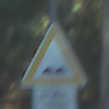
Verkehrszeichen: UnebeneFahrbahn
Zusatzzeichen unten: HinweiseAufGefahrenDurchVerbaleAngabe3
Umgebung: Outdoor, Nature
Tageszeit: MorningAfternoon
Wetter: Clear
Licht: Natural
Jahreszeit: NotSpecified
Kontrast: LowContrast